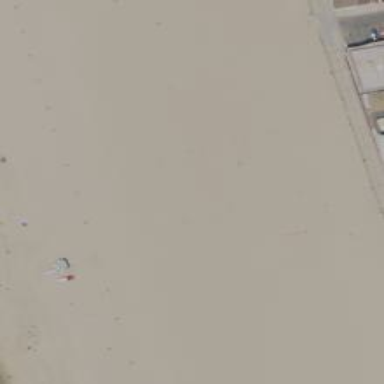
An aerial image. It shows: Lifeguard on duty.